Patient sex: M
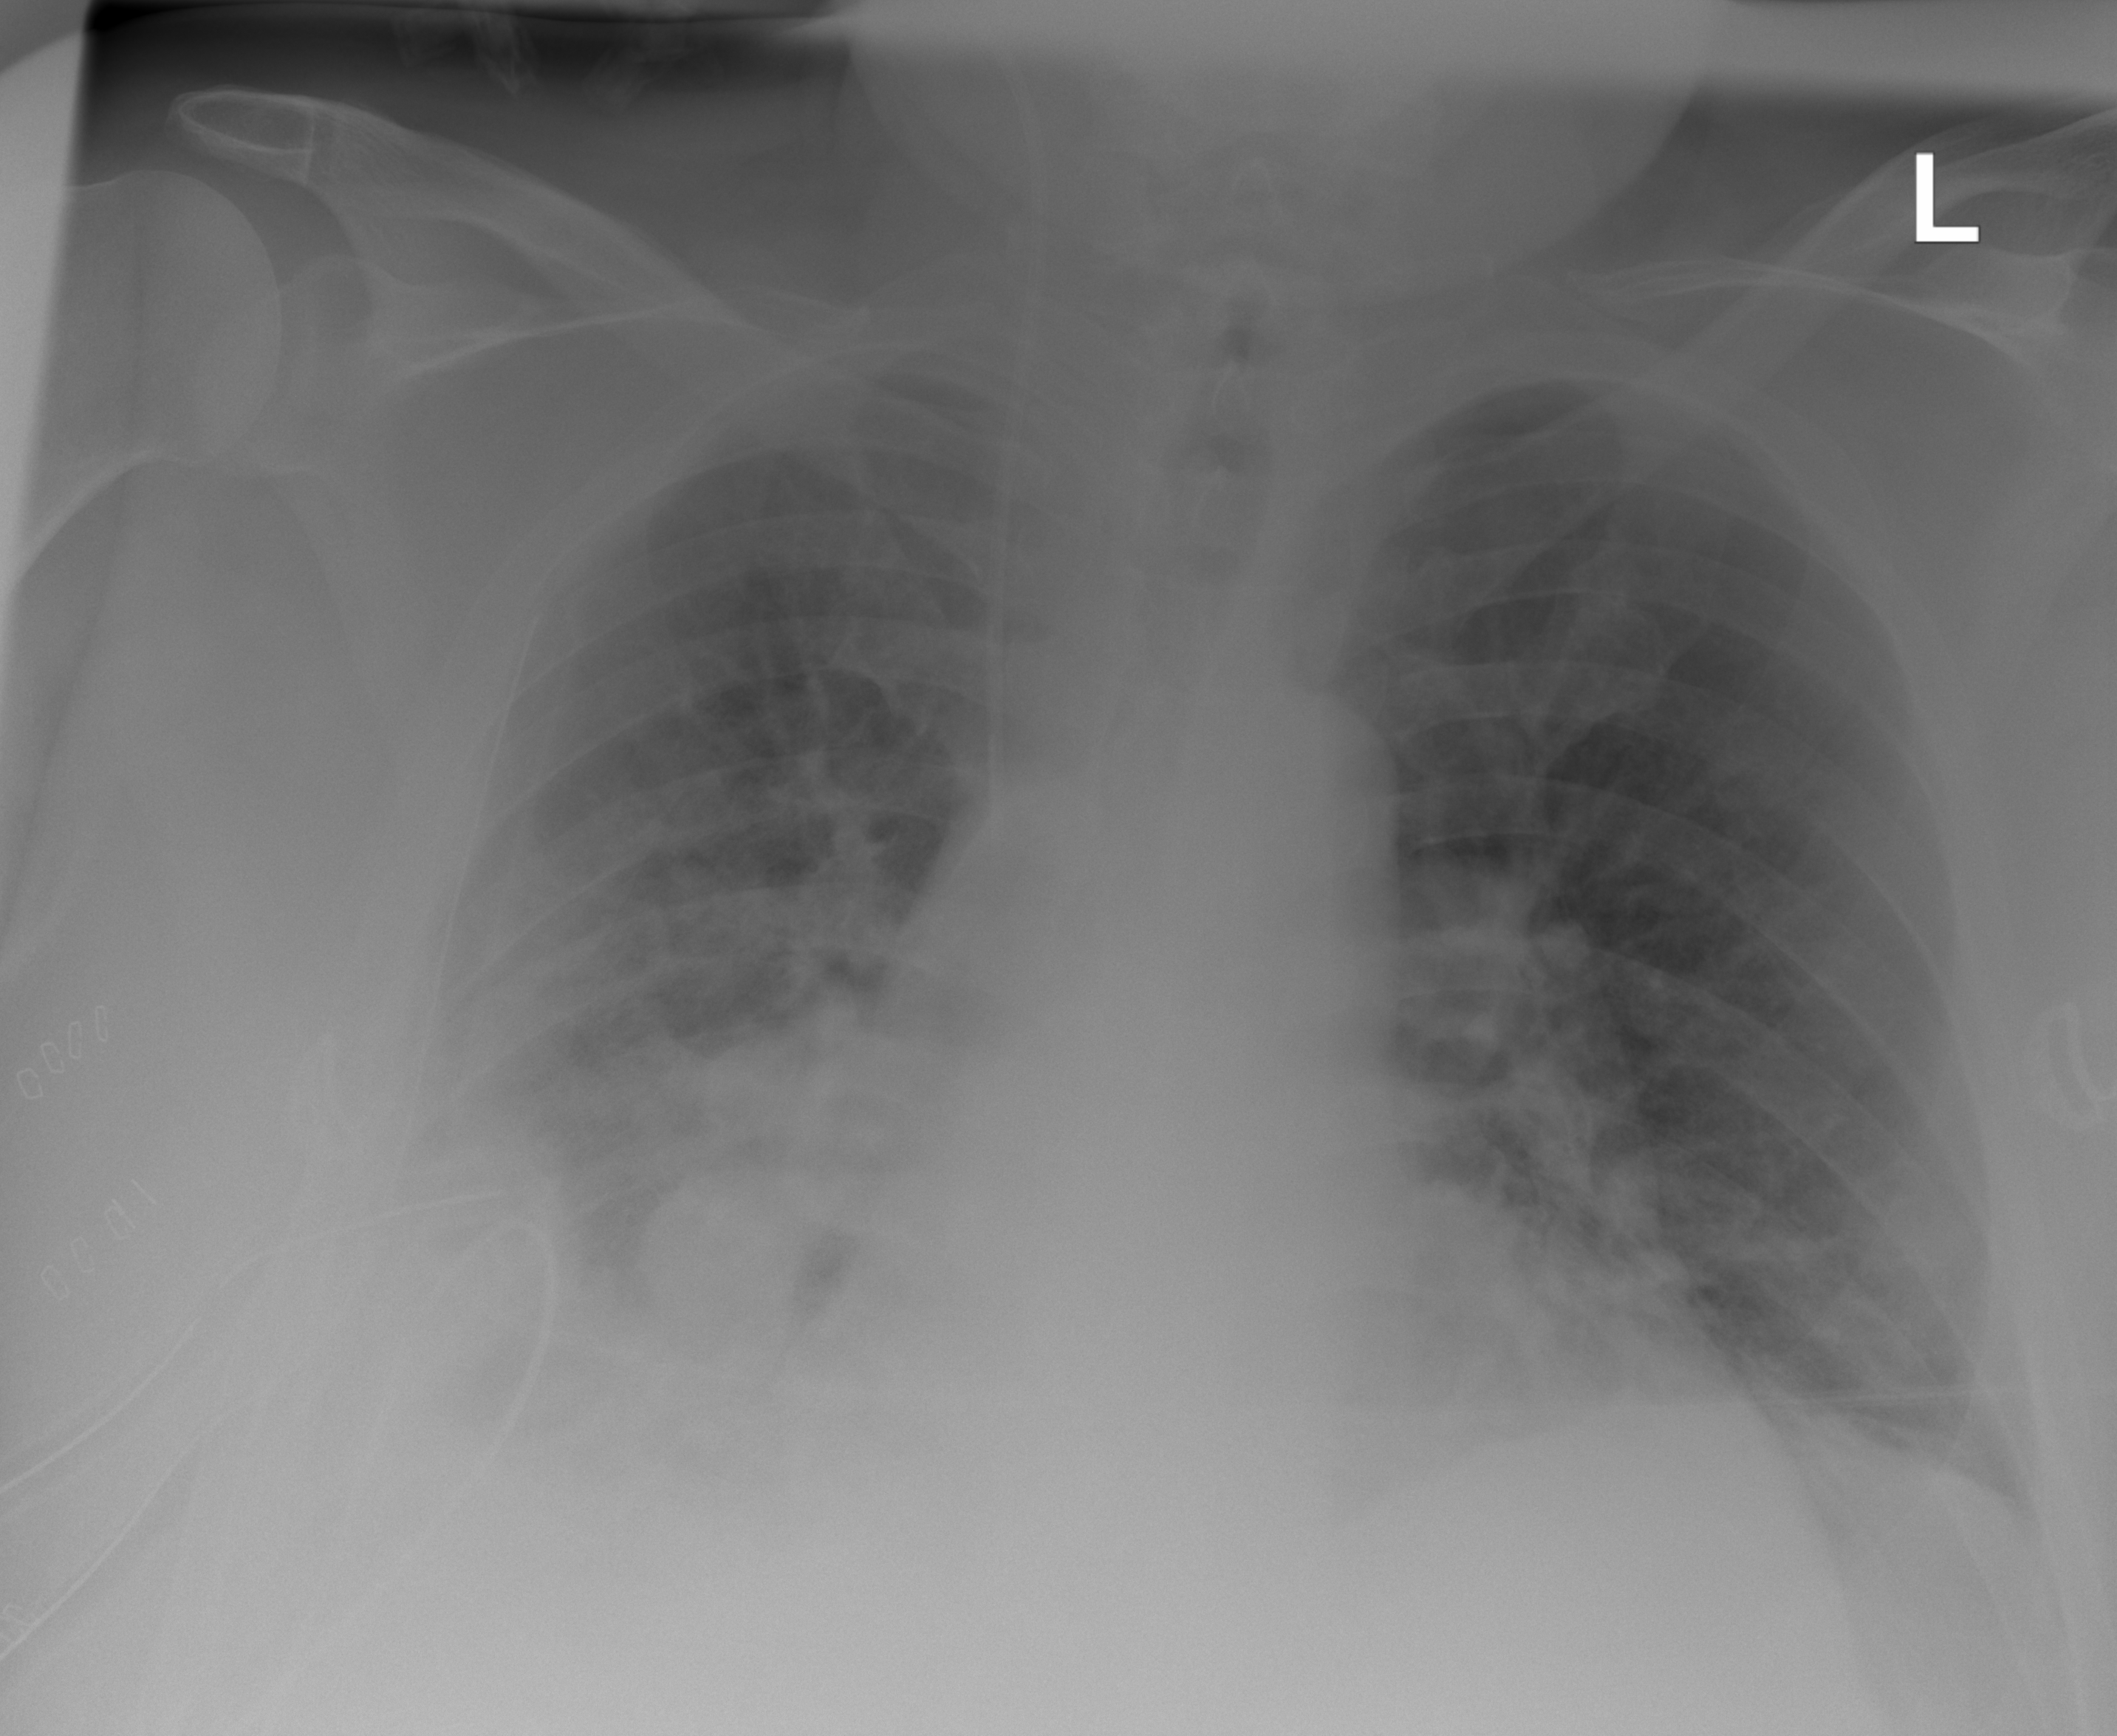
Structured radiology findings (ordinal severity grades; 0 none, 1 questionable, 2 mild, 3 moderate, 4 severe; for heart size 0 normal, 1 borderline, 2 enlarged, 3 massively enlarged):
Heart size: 2
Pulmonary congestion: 0
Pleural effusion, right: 3
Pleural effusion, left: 0
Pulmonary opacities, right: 3
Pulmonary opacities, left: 0
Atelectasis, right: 3
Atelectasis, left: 2